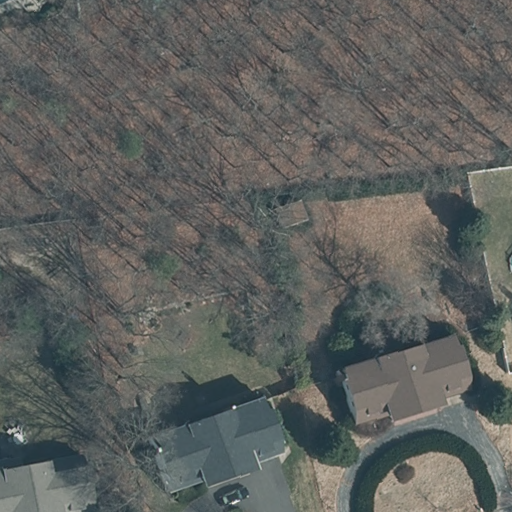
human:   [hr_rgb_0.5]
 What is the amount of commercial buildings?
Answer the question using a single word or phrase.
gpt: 0

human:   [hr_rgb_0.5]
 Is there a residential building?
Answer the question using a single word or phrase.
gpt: yes

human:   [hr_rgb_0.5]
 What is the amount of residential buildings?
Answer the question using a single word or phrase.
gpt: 3

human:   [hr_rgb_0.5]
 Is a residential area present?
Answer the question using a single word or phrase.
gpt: yes

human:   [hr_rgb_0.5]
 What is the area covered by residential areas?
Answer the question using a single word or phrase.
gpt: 18626m2

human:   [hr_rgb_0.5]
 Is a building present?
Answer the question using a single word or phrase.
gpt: yes

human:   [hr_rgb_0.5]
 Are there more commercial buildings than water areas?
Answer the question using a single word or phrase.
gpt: no

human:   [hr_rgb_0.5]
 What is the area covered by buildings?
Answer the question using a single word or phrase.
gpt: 618m2

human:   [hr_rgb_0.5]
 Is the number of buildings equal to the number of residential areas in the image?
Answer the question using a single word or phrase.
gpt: no

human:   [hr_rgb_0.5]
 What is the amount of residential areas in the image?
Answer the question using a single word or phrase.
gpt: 2

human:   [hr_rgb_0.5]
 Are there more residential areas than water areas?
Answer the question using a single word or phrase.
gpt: yes

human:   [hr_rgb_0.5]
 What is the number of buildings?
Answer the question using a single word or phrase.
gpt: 3

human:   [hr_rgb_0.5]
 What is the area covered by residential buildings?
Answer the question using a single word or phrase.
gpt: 618m2

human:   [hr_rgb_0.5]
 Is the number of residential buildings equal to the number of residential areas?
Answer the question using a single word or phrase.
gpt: no

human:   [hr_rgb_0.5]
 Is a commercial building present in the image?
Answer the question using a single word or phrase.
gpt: no

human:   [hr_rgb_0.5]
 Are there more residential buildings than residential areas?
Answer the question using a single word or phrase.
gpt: yes

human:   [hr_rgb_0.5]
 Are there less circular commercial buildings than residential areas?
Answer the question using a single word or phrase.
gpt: yes

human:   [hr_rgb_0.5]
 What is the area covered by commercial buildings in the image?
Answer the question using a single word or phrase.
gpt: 0m2

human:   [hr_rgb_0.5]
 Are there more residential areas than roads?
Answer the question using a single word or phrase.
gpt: yes

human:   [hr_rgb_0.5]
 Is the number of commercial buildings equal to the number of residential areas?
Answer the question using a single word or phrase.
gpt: no

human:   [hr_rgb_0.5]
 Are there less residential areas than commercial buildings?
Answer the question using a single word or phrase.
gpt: no

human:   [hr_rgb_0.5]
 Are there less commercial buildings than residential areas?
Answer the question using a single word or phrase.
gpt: yes

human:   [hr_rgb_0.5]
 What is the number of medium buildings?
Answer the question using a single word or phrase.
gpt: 2

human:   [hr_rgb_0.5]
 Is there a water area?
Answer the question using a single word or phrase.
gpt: no

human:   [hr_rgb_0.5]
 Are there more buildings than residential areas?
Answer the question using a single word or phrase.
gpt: yes

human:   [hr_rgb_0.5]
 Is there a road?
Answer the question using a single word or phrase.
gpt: no

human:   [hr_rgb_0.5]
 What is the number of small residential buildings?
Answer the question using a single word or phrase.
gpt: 1

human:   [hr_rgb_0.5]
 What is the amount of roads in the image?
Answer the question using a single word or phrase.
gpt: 0

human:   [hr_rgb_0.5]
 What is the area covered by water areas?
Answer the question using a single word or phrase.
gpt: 0m2

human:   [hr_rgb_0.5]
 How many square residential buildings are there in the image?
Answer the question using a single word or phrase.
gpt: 0

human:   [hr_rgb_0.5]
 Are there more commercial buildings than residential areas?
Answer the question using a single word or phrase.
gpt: no

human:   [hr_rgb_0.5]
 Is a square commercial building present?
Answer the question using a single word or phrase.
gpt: no

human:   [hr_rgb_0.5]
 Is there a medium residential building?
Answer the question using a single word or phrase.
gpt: yes

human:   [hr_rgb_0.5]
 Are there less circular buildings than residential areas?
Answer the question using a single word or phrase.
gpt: yes

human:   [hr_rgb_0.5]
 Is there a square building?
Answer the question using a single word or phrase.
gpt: no

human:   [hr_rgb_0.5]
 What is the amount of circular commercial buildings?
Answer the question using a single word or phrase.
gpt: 0

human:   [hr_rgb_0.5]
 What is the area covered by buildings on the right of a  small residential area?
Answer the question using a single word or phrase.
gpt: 0m2

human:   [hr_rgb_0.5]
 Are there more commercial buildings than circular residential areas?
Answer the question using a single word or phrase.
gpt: no

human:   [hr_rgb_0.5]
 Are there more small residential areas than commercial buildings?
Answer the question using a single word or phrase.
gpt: no

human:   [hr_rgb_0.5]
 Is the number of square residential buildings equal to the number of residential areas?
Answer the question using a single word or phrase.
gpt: no

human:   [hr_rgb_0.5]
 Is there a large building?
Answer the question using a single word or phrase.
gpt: no

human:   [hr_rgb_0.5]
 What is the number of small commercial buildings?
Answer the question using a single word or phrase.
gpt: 0

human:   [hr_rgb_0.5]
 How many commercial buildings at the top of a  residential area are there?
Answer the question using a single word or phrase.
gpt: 0

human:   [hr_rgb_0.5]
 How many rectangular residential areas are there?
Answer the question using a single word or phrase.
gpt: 2

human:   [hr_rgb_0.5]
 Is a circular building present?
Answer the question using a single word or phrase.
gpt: no

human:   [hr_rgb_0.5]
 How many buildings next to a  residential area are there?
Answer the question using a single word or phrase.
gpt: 3

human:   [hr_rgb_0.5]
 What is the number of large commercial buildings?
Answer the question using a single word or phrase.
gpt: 0

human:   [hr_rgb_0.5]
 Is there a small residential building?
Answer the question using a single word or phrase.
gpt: yes

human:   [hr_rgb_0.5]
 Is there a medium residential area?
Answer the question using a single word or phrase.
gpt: no

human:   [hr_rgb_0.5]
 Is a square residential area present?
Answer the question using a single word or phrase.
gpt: no

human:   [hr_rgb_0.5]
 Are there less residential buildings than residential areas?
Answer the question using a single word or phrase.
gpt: no

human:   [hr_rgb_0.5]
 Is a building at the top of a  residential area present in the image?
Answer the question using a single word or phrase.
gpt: yes

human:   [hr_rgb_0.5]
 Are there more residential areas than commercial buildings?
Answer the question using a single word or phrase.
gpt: yes

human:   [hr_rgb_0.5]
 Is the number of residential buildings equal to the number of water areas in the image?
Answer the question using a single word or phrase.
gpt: no

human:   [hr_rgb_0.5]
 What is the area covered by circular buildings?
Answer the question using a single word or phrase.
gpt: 0m2

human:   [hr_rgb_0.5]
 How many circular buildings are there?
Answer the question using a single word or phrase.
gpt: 0

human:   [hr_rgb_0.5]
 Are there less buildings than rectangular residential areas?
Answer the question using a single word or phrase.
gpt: no

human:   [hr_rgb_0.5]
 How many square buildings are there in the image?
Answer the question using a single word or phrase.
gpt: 0

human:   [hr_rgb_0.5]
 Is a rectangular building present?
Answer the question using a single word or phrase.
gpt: no

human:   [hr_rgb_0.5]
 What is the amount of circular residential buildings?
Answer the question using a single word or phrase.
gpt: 0

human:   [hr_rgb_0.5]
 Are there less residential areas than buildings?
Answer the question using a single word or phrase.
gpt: yes

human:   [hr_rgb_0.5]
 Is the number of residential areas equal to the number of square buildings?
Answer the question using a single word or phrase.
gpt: no

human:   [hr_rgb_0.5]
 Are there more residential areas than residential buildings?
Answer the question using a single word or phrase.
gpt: no

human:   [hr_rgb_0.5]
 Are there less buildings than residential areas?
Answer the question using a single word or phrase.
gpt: no